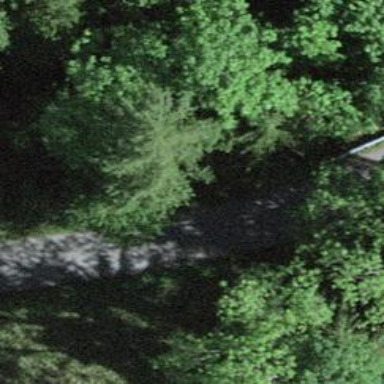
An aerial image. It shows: Culvert tunnel.